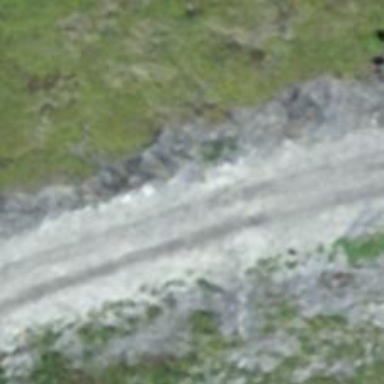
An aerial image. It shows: Intermediate downhill track with grade2 surface.